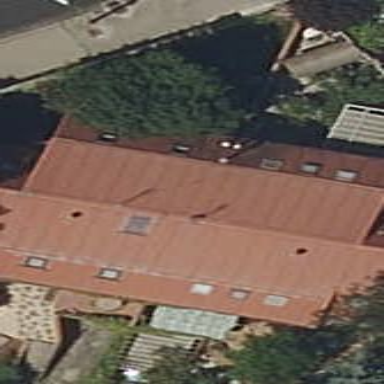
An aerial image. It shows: Terrace building.